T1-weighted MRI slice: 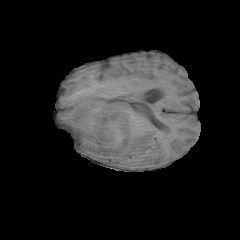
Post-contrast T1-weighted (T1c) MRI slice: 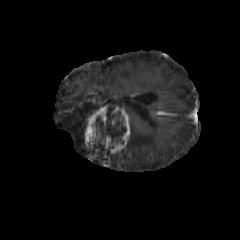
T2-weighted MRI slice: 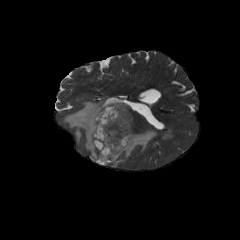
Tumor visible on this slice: yes